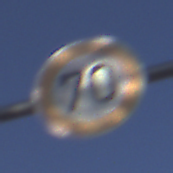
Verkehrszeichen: Geschwindigkeit70
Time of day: MorningAfternoon
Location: Outdoor (RoadRail)
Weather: PartlyCloudy
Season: NotSpecified
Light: Natural